Question: I am preparing for an exam that I have on monday and the professor said that this would be on the exam for sure. I know the basic theorems of boolean algebra but I cannot quite simplify these 3. If someone could please explain how this would be done without using a truth table or k-map.

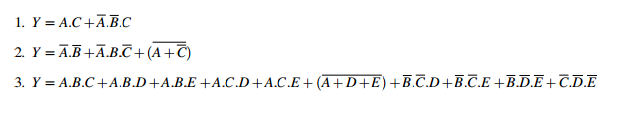
Answer: refer your notes. check out the identities you can apply to simplify these expressions.
eg
1. Y=C(A+A'B')=>C(A+B') using(A+A'B)=A+B
2. Use De Morgan's law
3. if you solve first 2 you can do this one.
<URL> you can refer the basic rules.